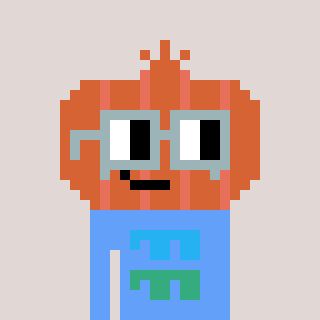
a pixel art character with square dark gray glasses, a onion-shaped head and a blue-colored body on a warm background